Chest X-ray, PA view. Patient: 43 years old, sex F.
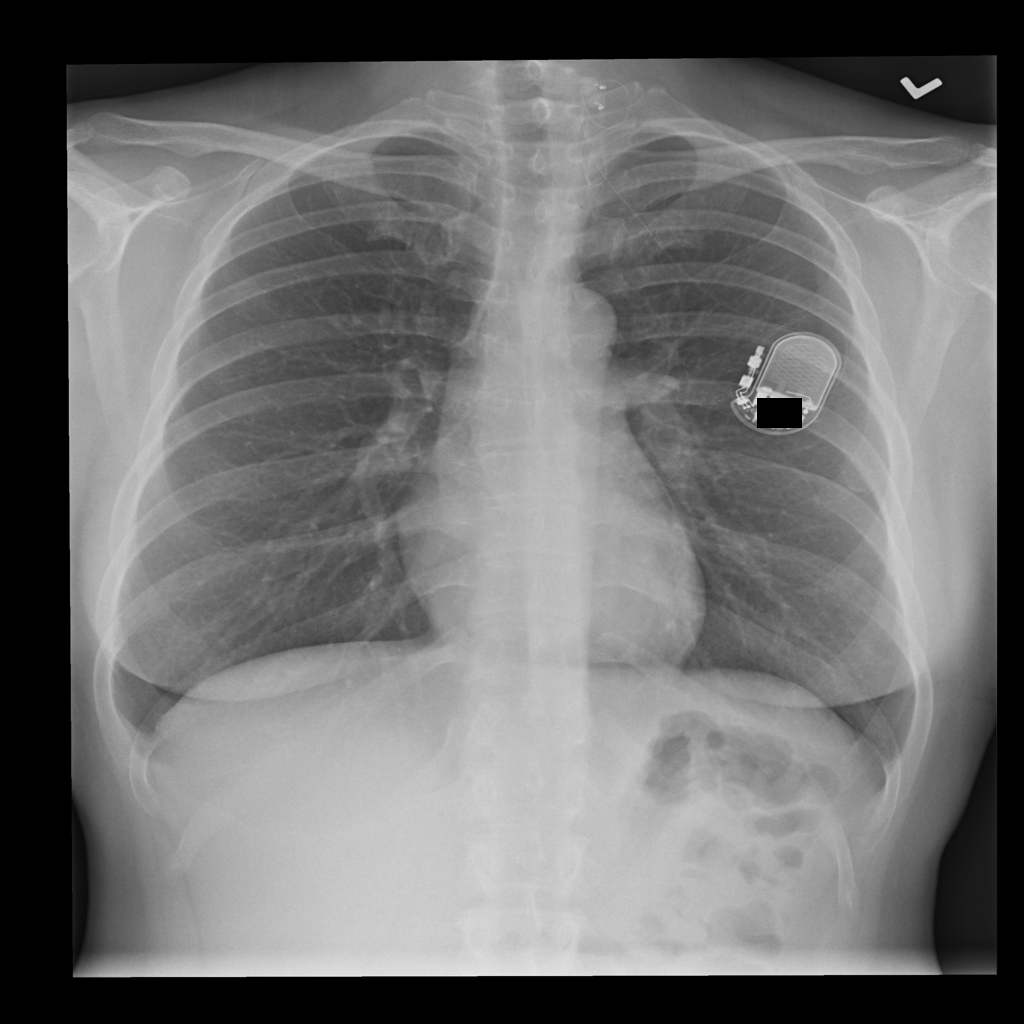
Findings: No Finding